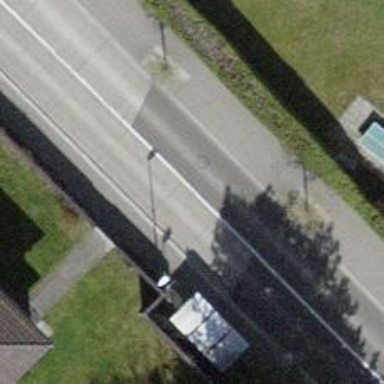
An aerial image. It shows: Bus stop with designated public transport stop position.